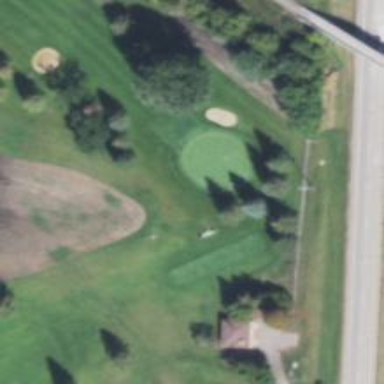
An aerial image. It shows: Golf hole.